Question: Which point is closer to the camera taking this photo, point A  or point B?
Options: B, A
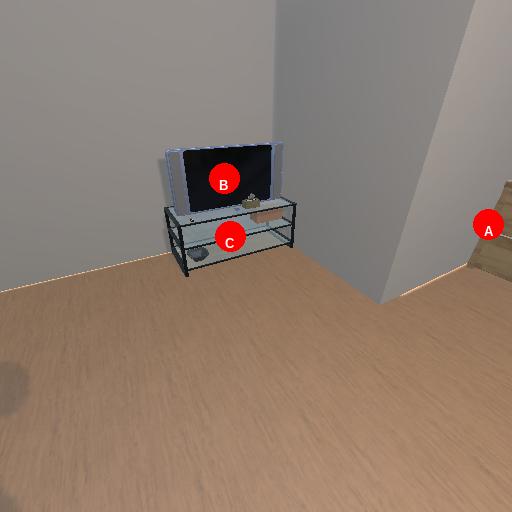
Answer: B